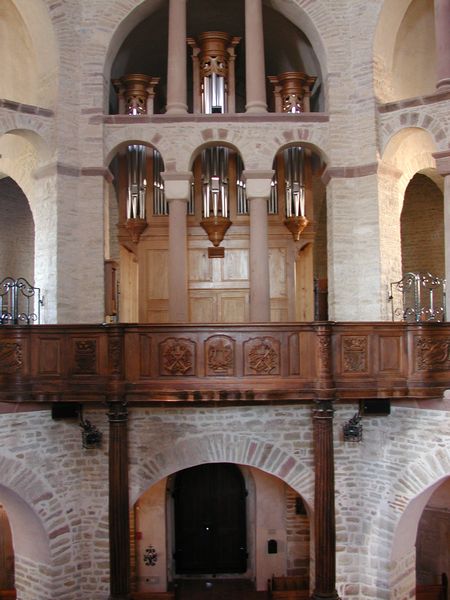
Titel: Ottmarsheim, ehemalige Nonnenklosterkirche
Standort: Ottmarsheim, Abteikirche (EU - F)
Schlagwörter: braun, holz, pfeiler, raum, säule, säulen, tür, architektur, stein, steine, innenraum, brüstung, kirche, musik, balkon, schiff, bogen, mauer, ziegel, empore, rundbogen, tor, foto, bögen, eingang, arkade, torbogen, kapitelle, kapitell, intarsien, kirchenschiff, orgel, apsis, rundbögen, romanik, pfeiffe, register, pfeifen, schnitzwerk, römisch, zentralbau, arkatur, vierung, orgelpfeifen, köln, eingagn, evangelisch, katholisch, steinsichtig, protestantisch, zeigelsteine, pfeiffen, balusrade, ki8rche, folz, orgepfeifen, romanische bögen, intarsiert, protesttantisch, orgelpfeiffe